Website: home-depot
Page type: store-pickup
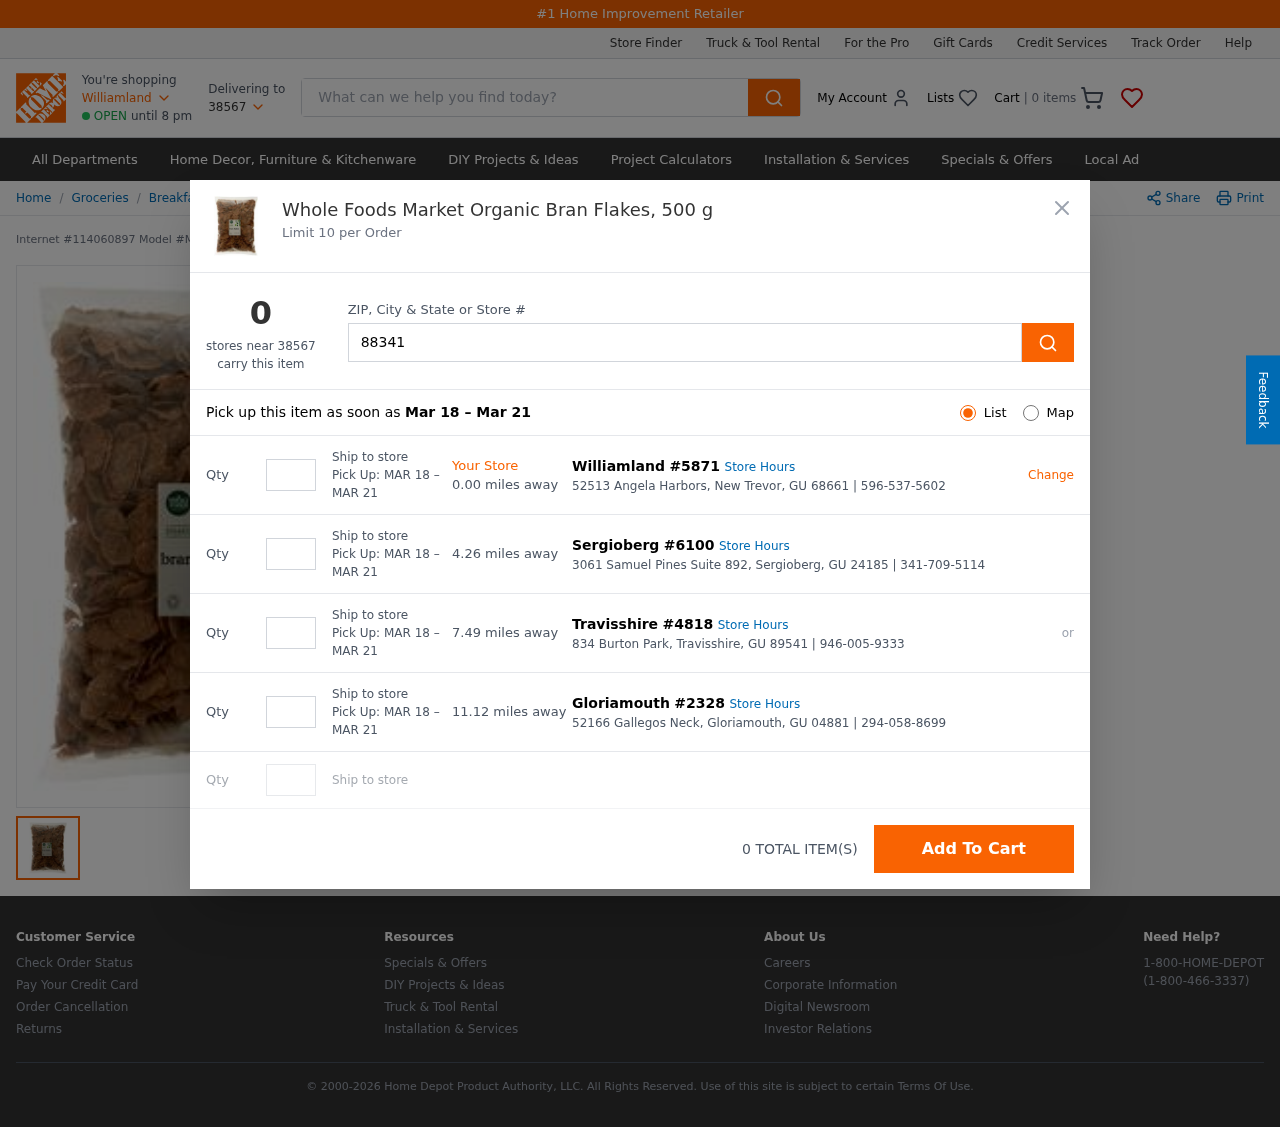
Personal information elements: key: PII_CITY
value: Williamland
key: PII_LOCATION1_CITY_STATE_ZIP
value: New Trevor, GU 68661
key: PII_LOCATION1_STREET
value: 52513 Angela Harbors
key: PII_LOCATION2_CITY
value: Sergioberg
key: PII_LOCATION2_CITY_STATE_ZIP
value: Sergioberg, GU 24185
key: PII_LOCATION2_STREET
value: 3061 Samuel Pines Suite 892
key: PII_LOCATION3_CITY
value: Travisshire
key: PII_LOCATION3_CITY_STATE_ZIP
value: Travisshire, GU 89541
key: PII_LOCATION3_STREET
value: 834 Burton Park
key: PII_LOCATION4_CITY
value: Gloriamouth
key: PII_LOCATION4_CITY_STATE_ZIP
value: Gloriamouth, GU 04881
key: PII_LOCATION4_STREET
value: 52166 Gallegos Neck
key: PII_POSTCODE
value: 38567
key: PII_POSTCODE2
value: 88341
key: PII_LOCATION1_PHONE
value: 596-537-5602
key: PII_LOCATION2_PHONE
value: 341-709-5114
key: PII_LOCATION3_PHONE
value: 946-005-9333
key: PII_LOCATION4_PHONE
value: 294-058-8699
Product elements: key: PRODUCT1_BREADCRUMB
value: Groceries
Breakfast Foods
Cereal
Organic Cereal
Bran Flakes
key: PRODUCT1_NAME
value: Whole Foods Market Organic Bran Flakes, 500 g
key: PRODUCT_INTERNET_NUMBER
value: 114060897
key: PRODUCT_MODEL_NUMBER
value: MW_OHW868956
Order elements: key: ORDER_NUM_ITEMS
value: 0
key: ORDER_PICKUP_DATE_RANGE
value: MAR 18 – MAR 21
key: ORDER_PICKUP_DATE_RANGE
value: Mar 18 – Mar 21
Search elements: key: HEADER_SEARCH
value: What can we help you find today?
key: SEARCH_STORE_LOCATION
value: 88341
Other elements: key: STORE1_DISTANCE
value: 0.00
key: STORE1_NUMBER
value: #5871
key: STORE2_DISTANCE
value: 4.26
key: STORE2_NUMBER
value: #6100
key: STORE3_DISTANCE
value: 7.49
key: STORE3_NUMBER
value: #4818
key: STORE4_DISTANCE
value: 11.12
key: STORE4_NUMBER
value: #2328